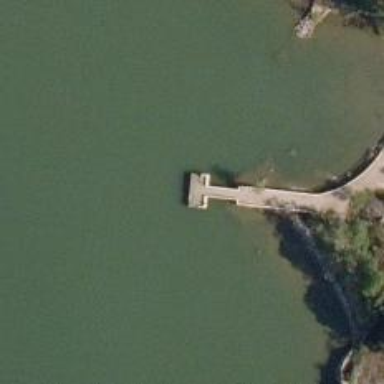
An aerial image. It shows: Man-made pier.